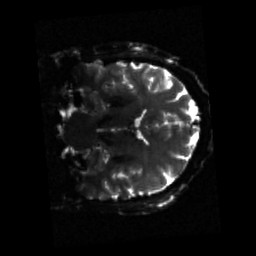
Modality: sbref
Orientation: coronal
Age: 42
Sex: male
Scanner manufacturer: siemens
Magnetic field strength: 3 T
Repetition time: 3.23 s
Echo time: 0.0892 s